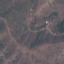
Label: HerbaceousVegetation